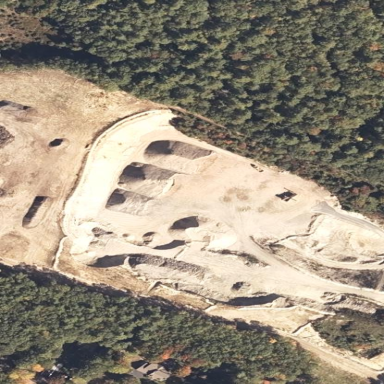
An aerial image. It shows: Industrial area used as quarry.